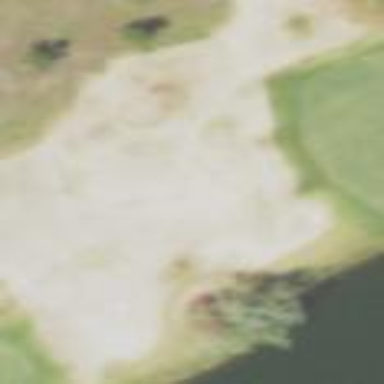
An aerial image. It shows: Area of rough grass used for golf.